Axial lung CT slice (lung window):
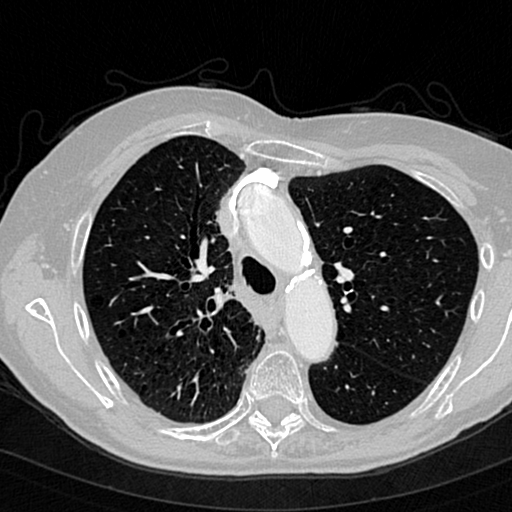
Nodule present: no